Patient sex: M
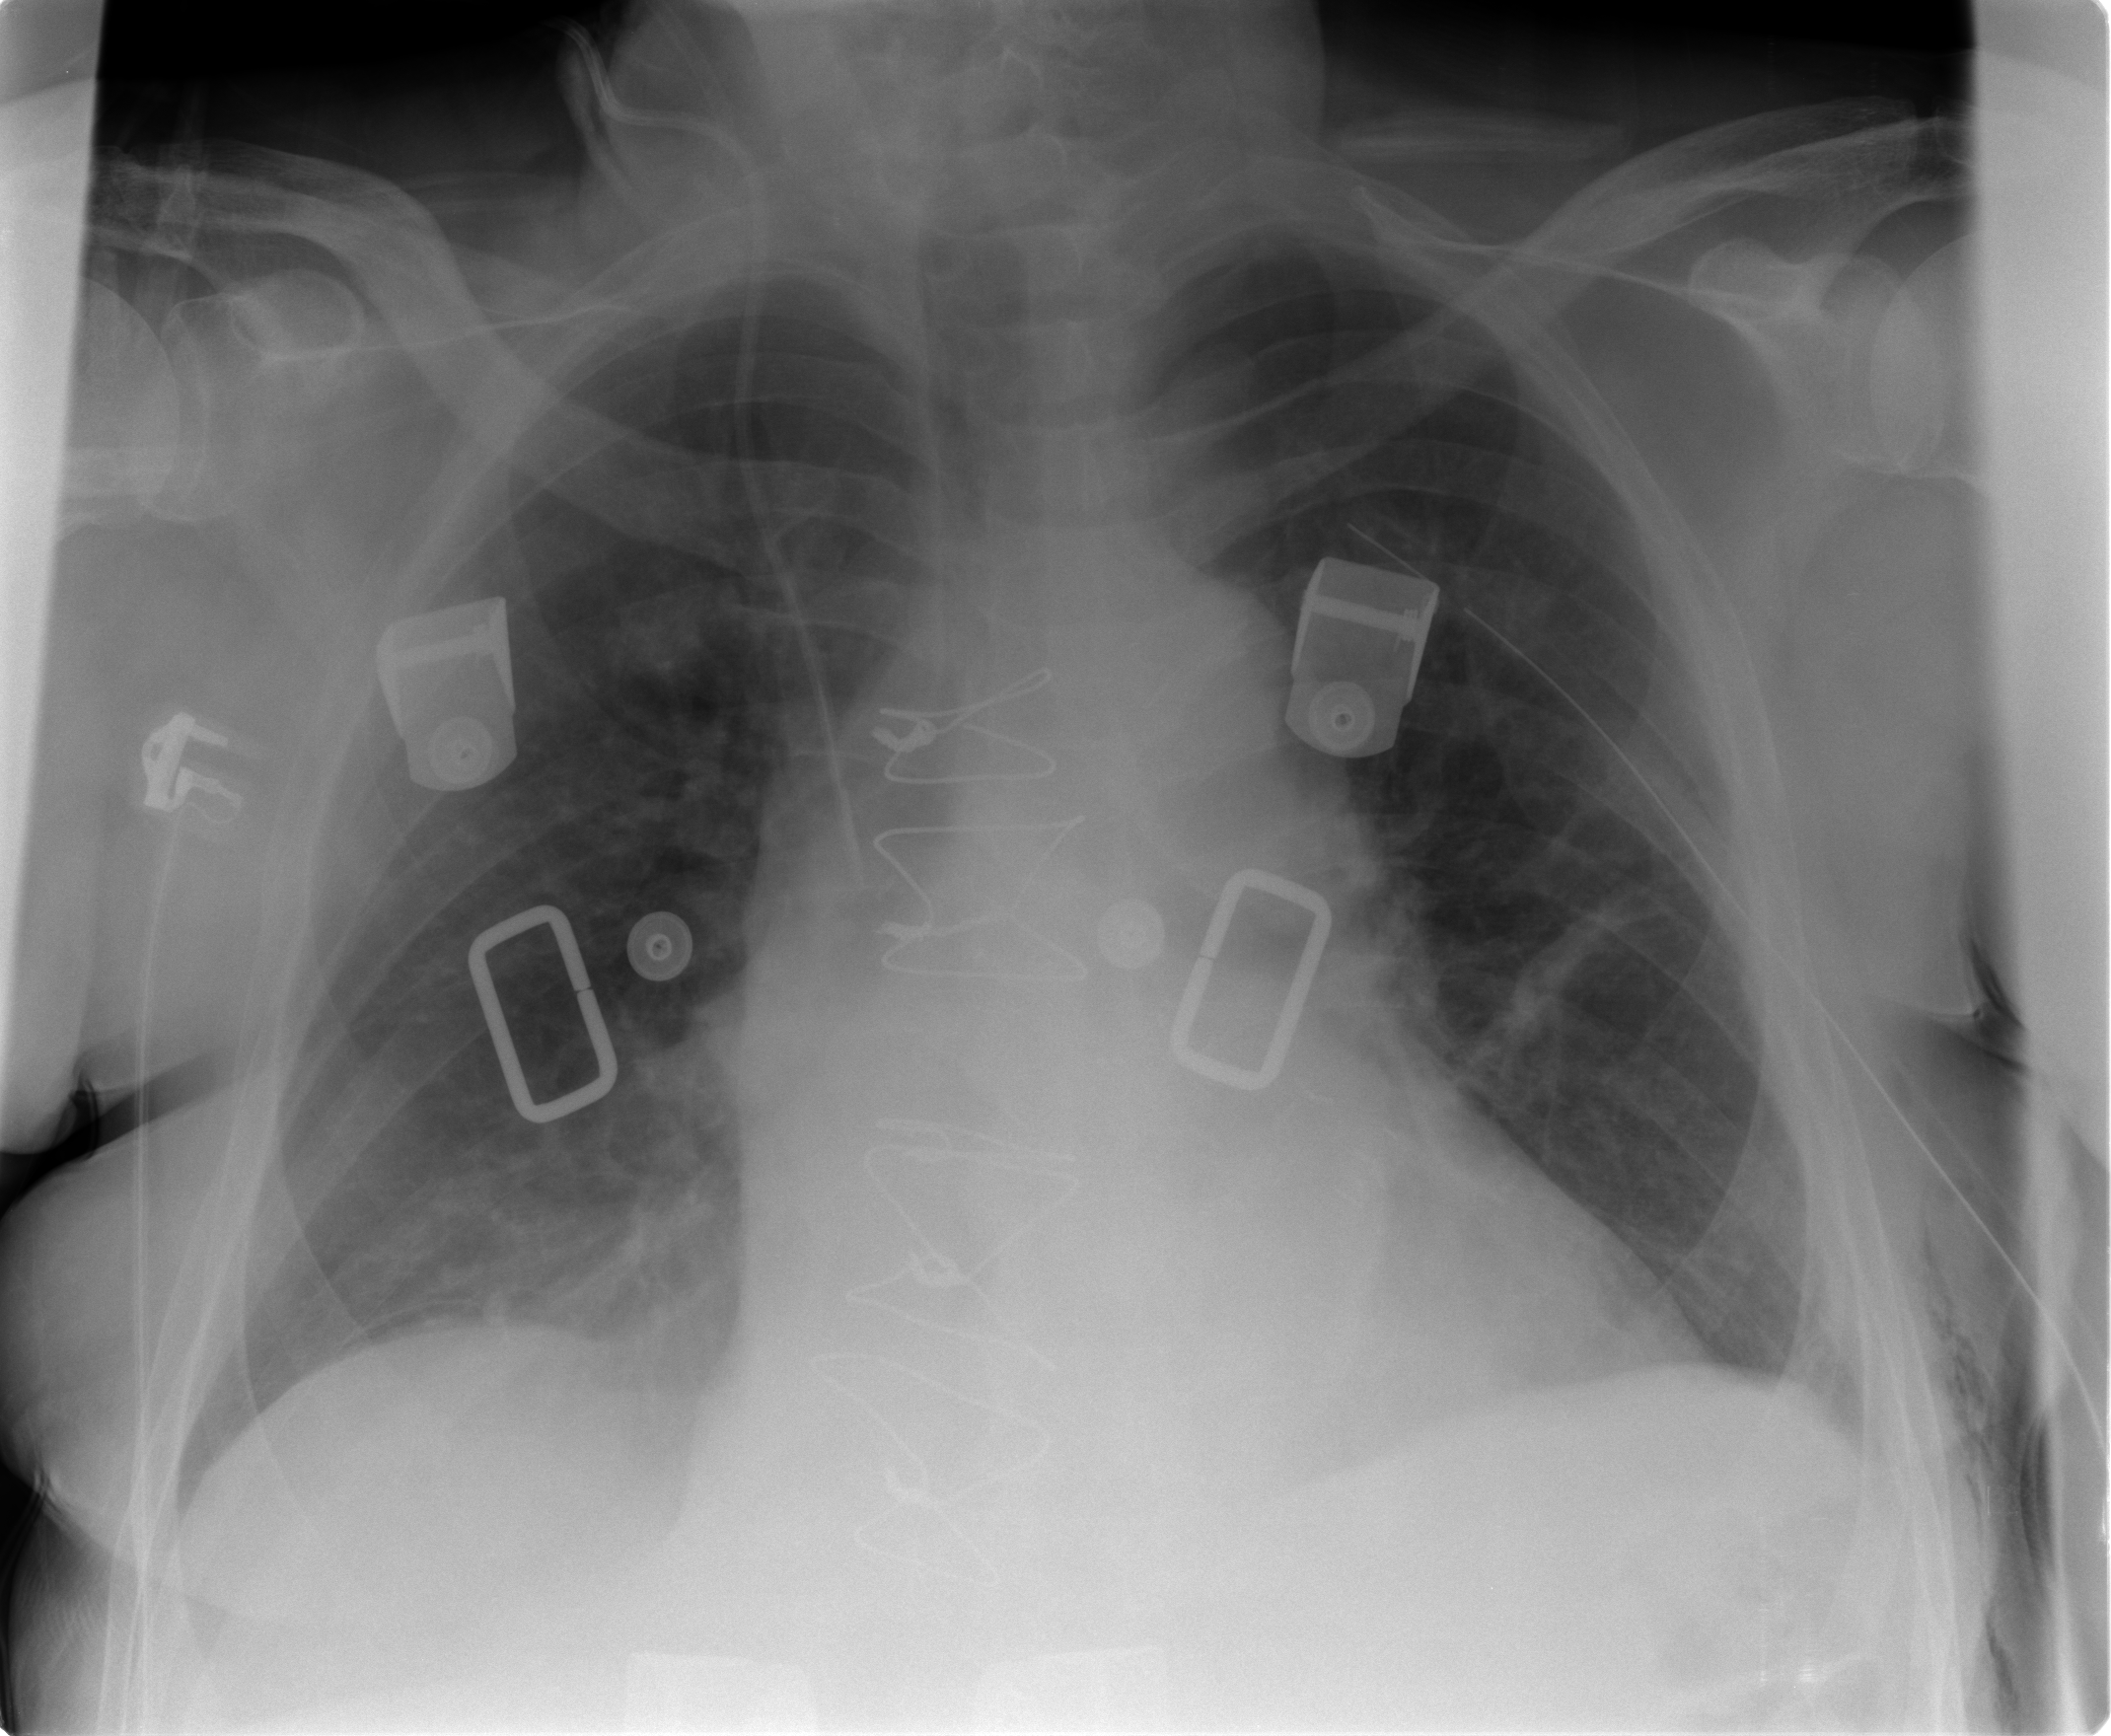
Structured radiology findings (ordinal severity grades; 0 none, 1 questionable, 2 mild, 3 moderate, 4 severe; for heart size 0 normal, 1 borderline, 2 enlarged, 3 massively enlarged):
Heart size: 2
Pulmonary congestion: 2
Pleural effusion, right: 0
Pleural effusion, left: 0
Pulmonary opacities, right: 0
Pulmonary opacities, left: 0
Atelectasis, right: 2
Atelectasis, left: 2